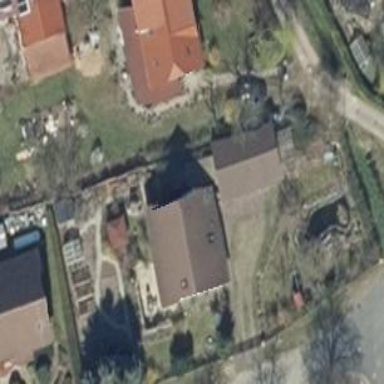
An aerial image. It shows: Residential building.